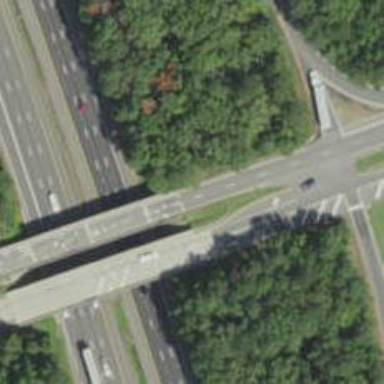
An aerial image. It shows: Primary highway that functions as expressway.